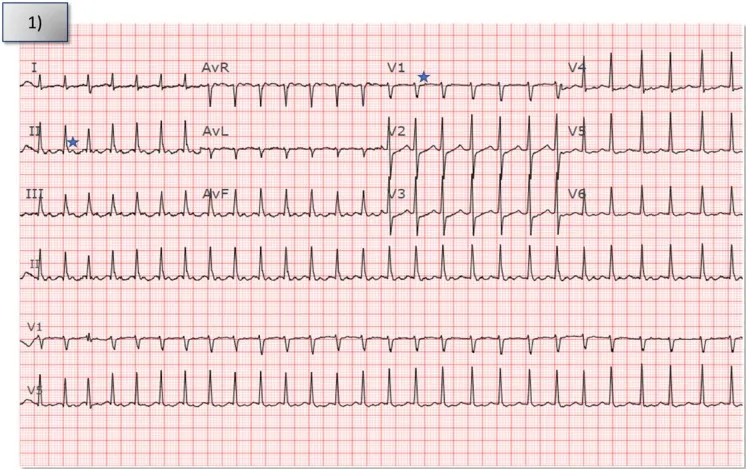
Index electrocardiogram from patient's presentation to the hospital showed narrow complex tachycardia with a short RP interval at a rate of 163 bpm. Star denotes p waves in V1 and lead II.
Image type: electrography (ekg)